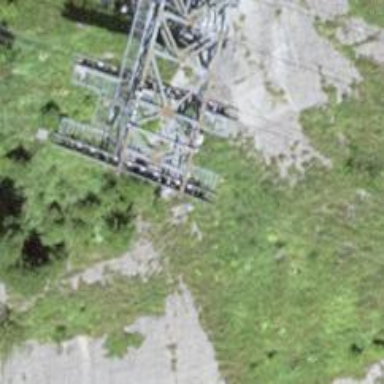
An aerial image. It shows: Pylon for aerialway.